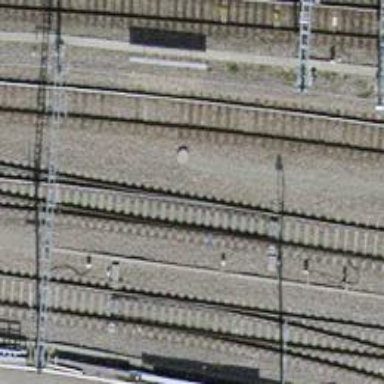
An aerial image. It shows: Rail spur service line with electrified contact lines for trains.